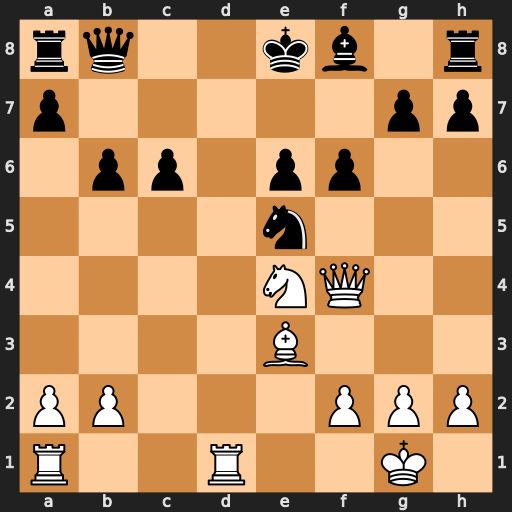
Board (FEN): rq2kb1r/p5pp/1pp1pp2/4n3/4NQ2/4B3/PP3PPP/R2R2K1
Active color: w
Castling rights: kq
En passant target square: -
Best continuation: Nxf6+ gxf6 Qxf6 Qc7 Qxh8